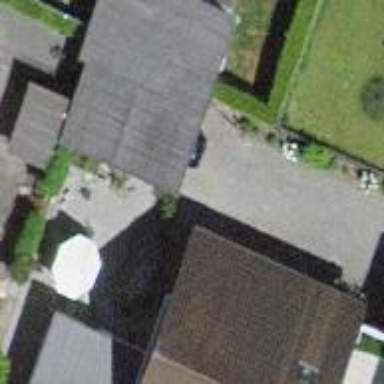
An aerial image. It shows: View of roof of building.